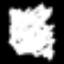
Label: octagon